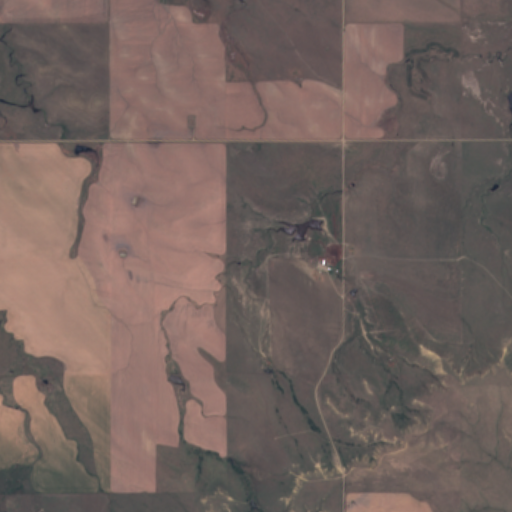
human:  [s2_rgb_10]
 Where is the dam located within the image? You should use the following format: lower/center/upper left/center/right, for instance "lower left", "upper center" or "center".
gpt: The dam is located in the center of the image.
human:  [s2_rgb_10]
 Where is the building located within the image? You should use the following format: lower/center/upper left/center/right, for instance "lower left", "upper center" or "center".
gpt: The building is located in the upper center of the image.
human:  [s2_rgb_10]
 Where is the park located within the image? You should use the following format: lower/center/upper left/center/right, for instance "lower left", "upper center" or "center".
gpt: There is no park in the image.